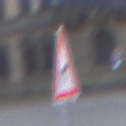
Verkehrszeichen: KurveRechts
Umgebung: Outdoor, Urban
Tageszeit: MorningAfternoon
Wetter: PartlyCloudy
Licht: Natural
Jahreszeit: NotSpecified
Kontrast: LowContrast